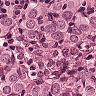
Metastatic tissue present: yes